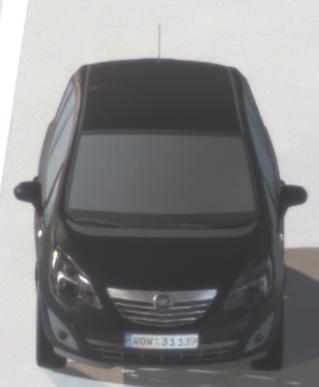
Make: Opel
Model: Meriva 1.4
Detailed model: Meriva (B)
Model produced from: 2010/05
Model produced until: 2013/11
Doors: 5
Color: black
Road condition: dry road
Daytime: night
Contrast: high contrast